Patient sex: F
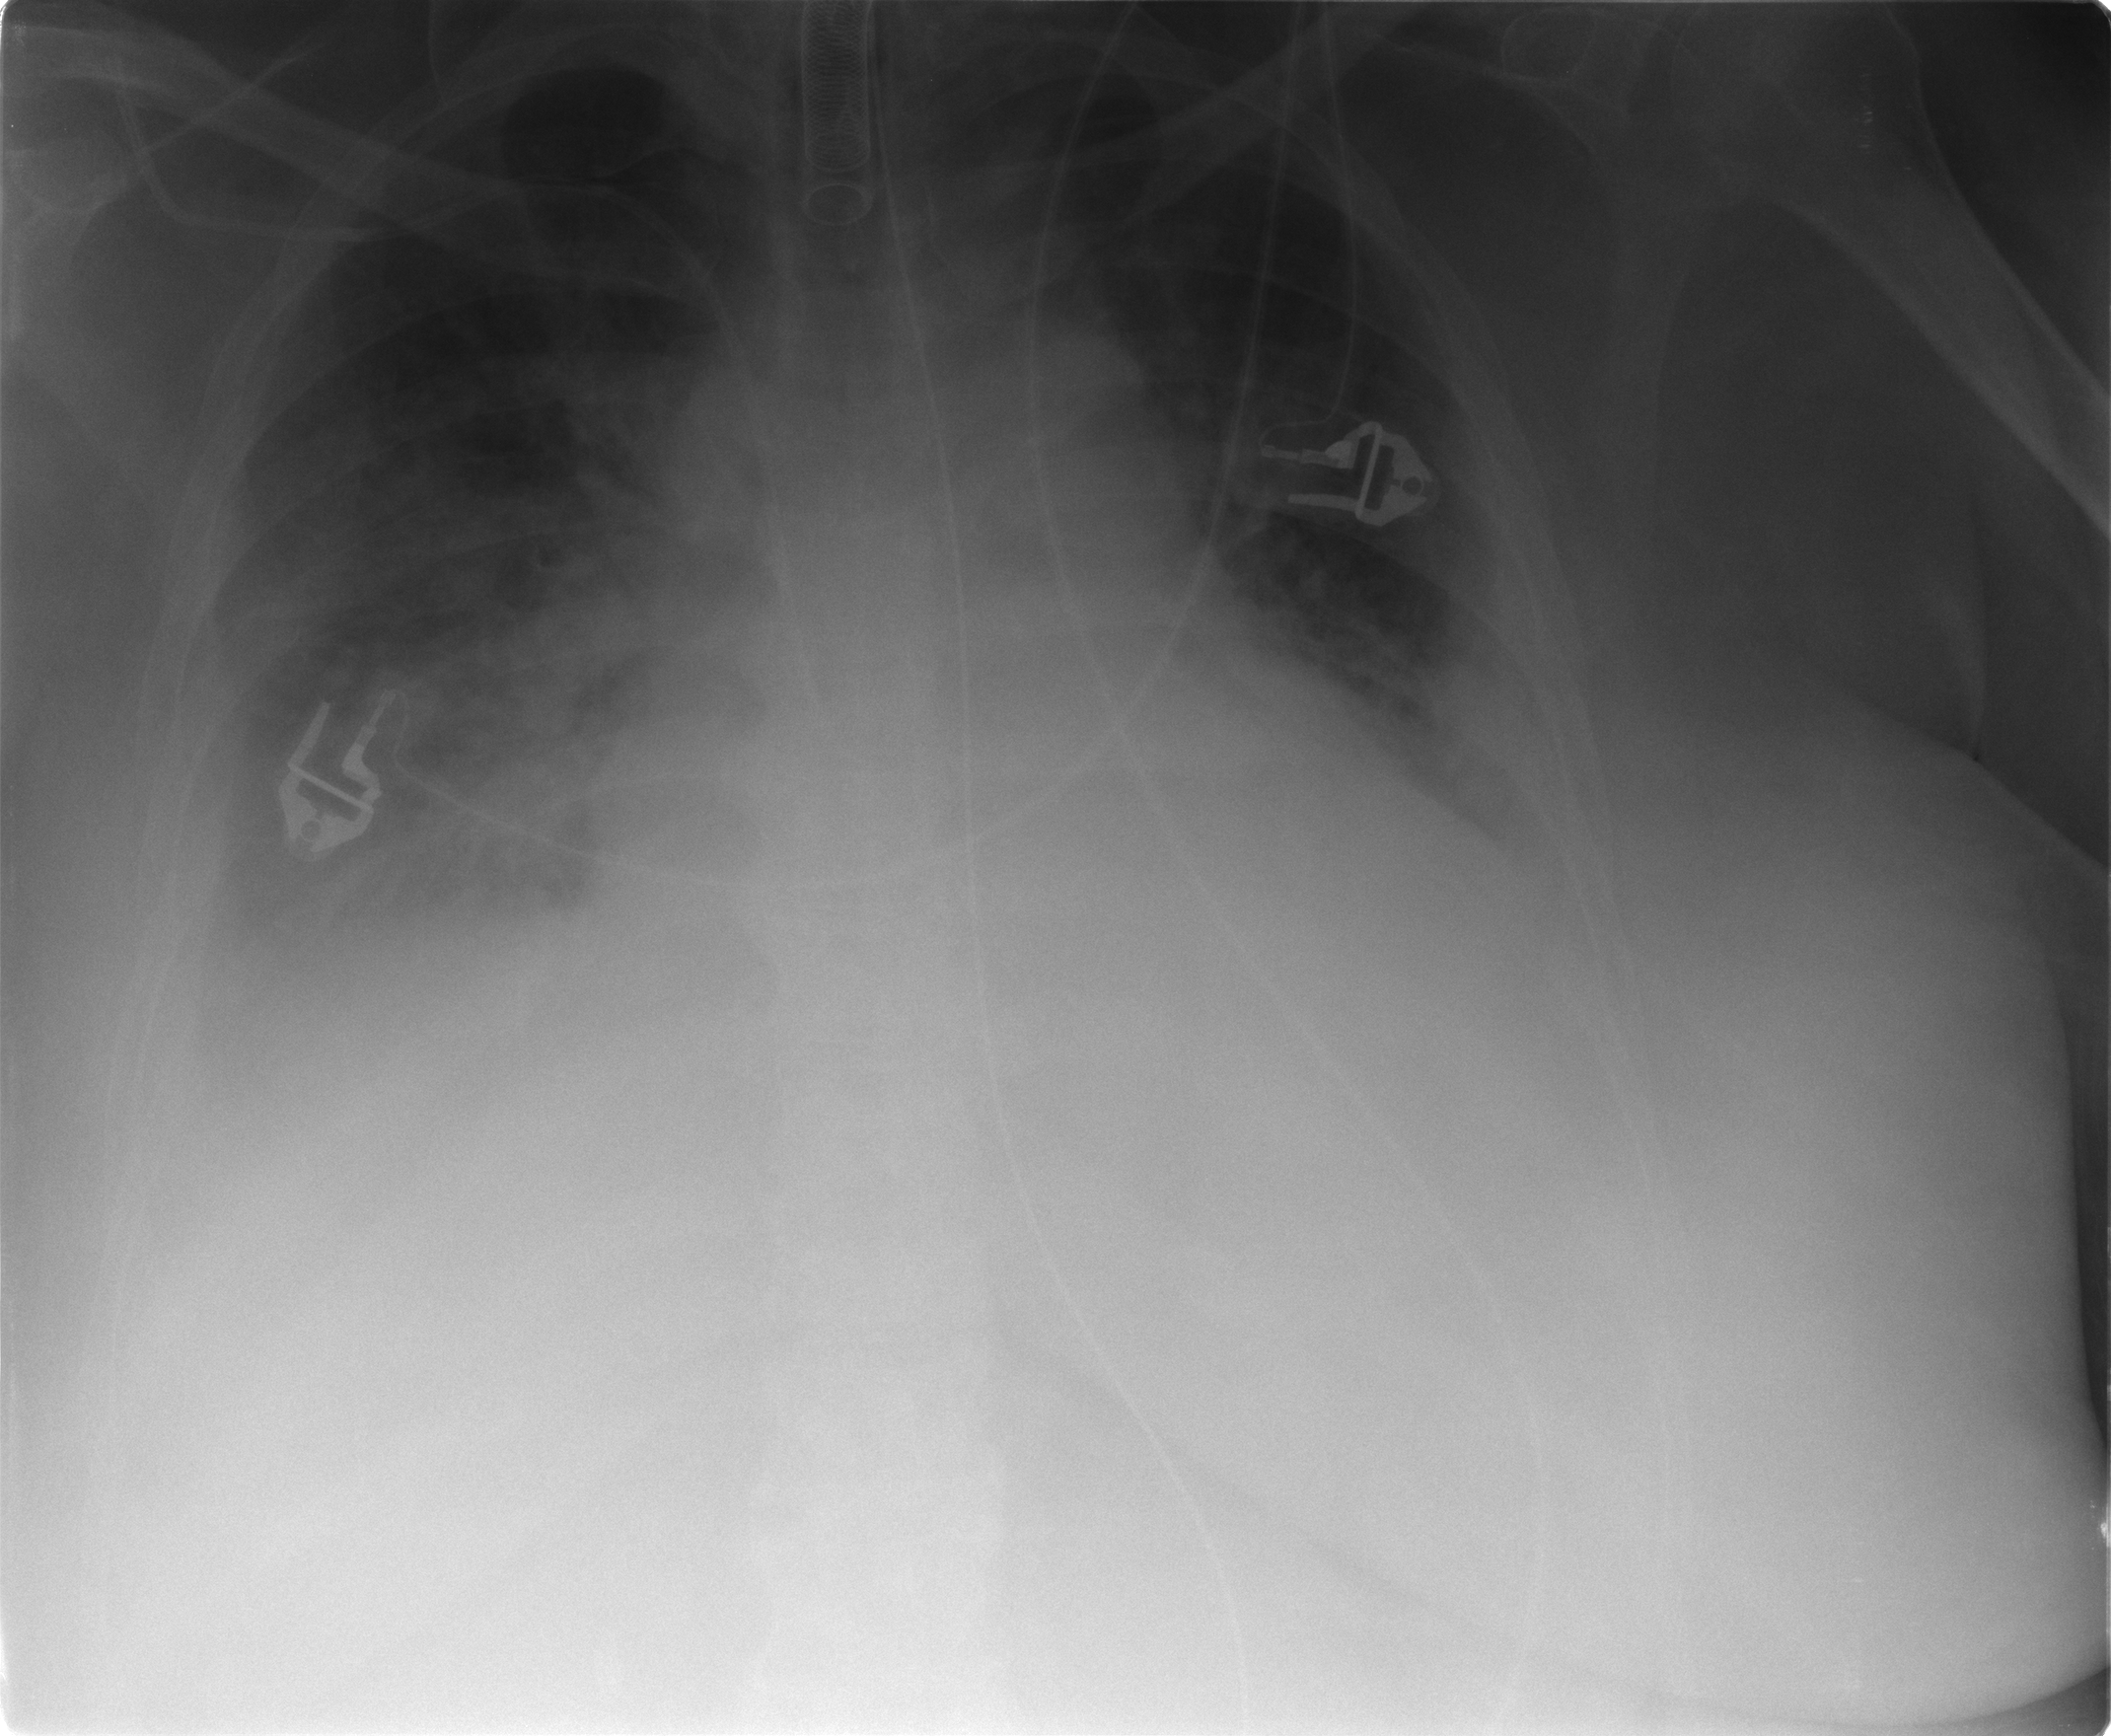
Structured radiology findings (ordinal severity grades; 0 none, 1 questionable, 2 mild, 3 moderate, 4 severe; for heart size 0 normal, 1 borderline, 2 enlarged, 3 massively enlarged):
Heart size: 2
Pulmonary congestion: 3
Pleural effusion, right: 2
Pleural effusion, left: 2
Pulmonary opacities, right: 2
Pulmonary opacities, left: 1
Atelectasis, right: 2
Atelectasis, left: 2